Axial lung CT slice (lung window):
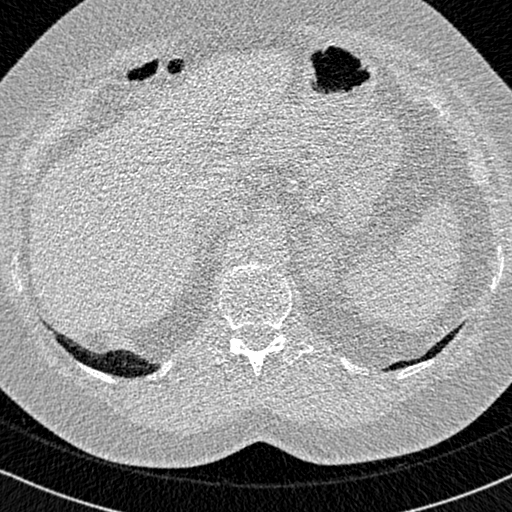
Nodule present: no